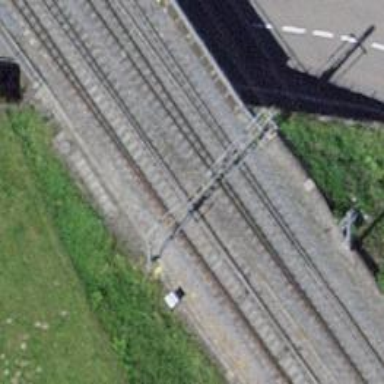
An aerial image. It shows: Railway bridge with electrified tracks and single rail.